Question:
'''
<div class="input-group">
<button class="btn btn-default full-width">
<span class="pull-left"><i class="fa fa-sitemap"></i> Fills remaining width</span>
</button>
<div class="input-group-btn">
<input type="submit" class="btn btn-default" value="submit">
<button class="btn btn-default">
<i class="fa fa-pencil"></i>
</button>
<button class="btn btn-default">
<i class="fa fa-trash-o"></i>
</button>
</div>
</div>
'''
I've used the above html to create the top button group. I would like to tweak it to achieve a button group more like the one underneath, where you don't have rounded corners on the right side of the widest button.
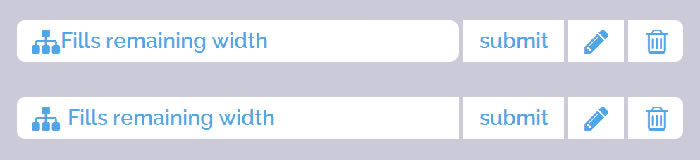
Answer: '''
.full-width {
width: 100%;
-webkit-border-top-right-radius: 0;
-webkit-border-bottom-right-radius: 0;
-moz-border-radius-topright: 0;
-moz-border-radius-bottomright: 0;
border-top-right-radius: 0;
border-bottom-right-radius: 0;
}
.full-width span i {
margin-right: 10px;
}
'''
In case anyone else is interested, adding these styles to my class did the trick. I'd be interested to see if anyone knows a Bootstrap 3 only way to do achieve the same appearance.